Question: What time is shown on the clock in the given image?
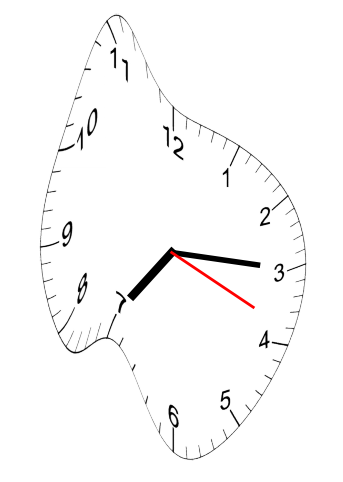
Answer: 07:15:19